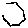
Label: hexagon